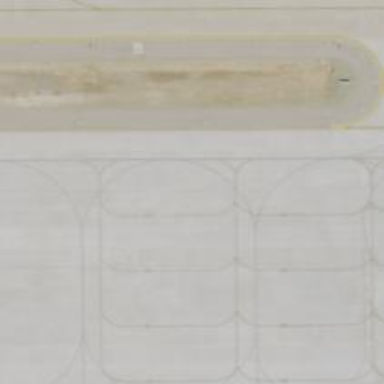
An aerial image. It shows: Image of taxiway at airport.